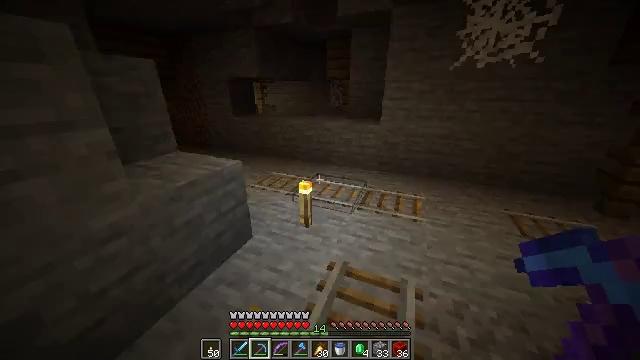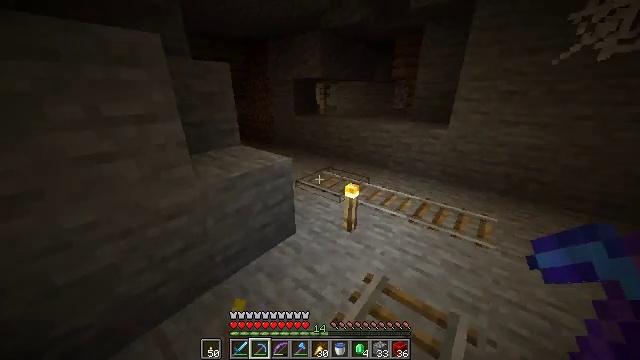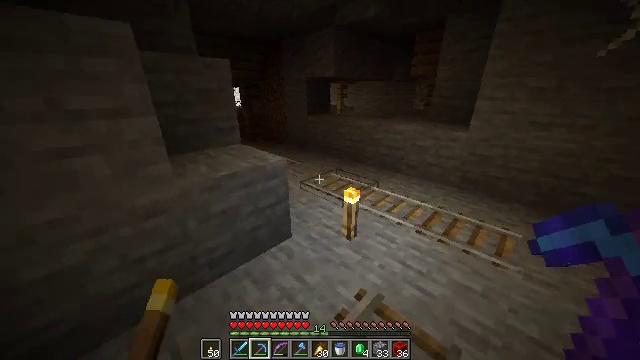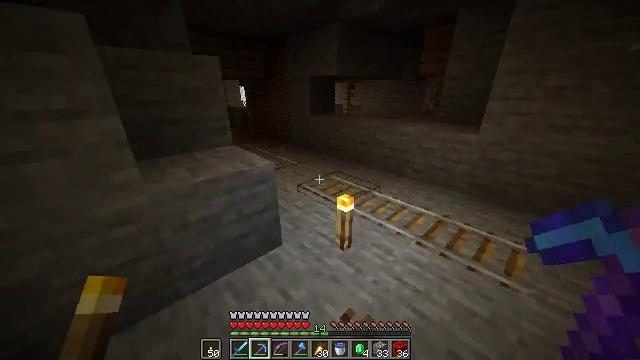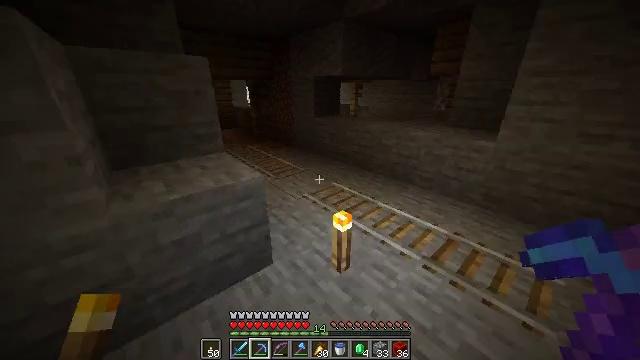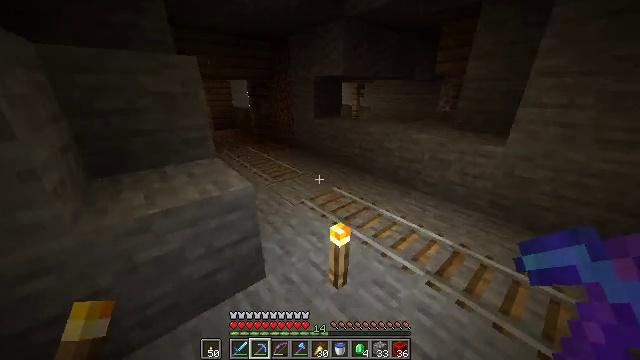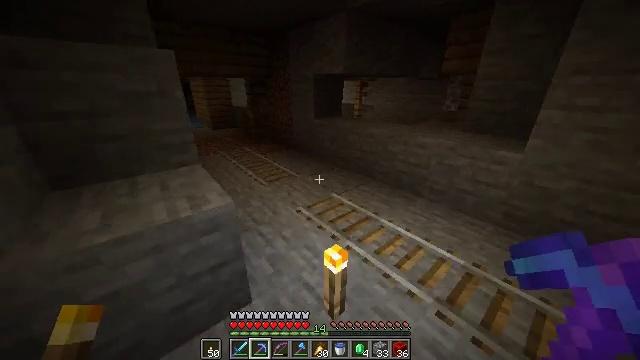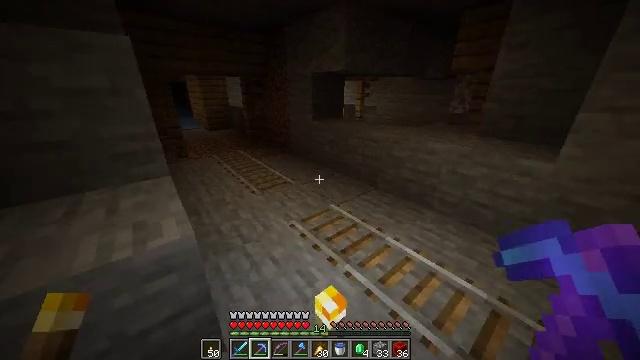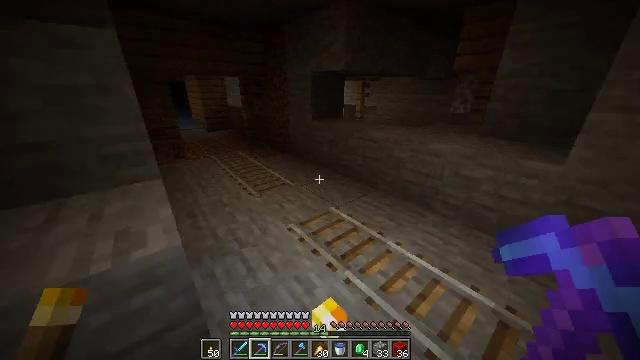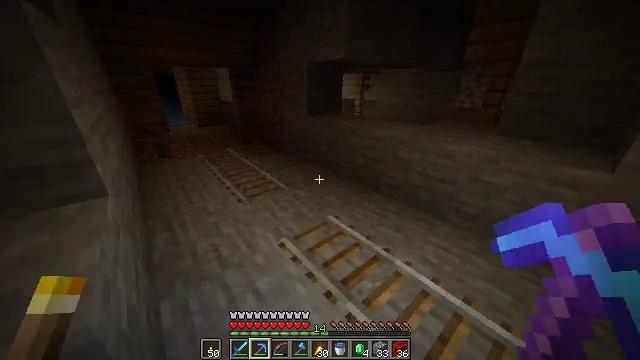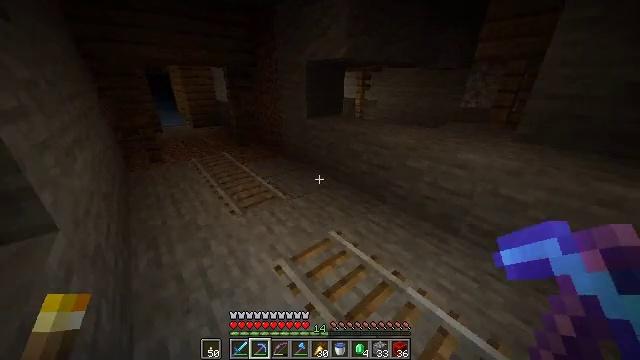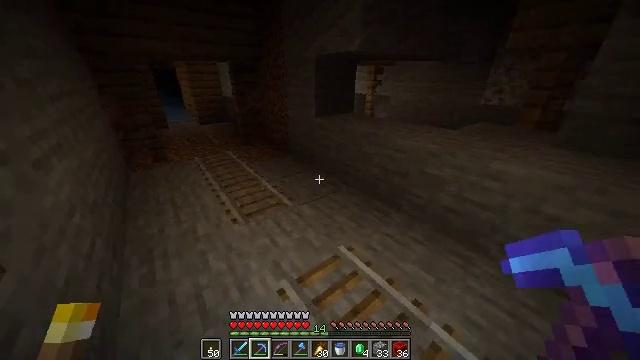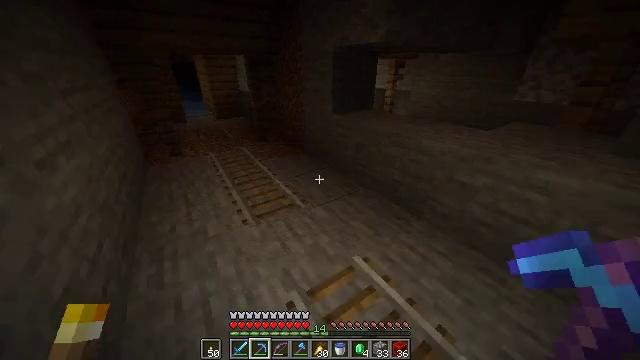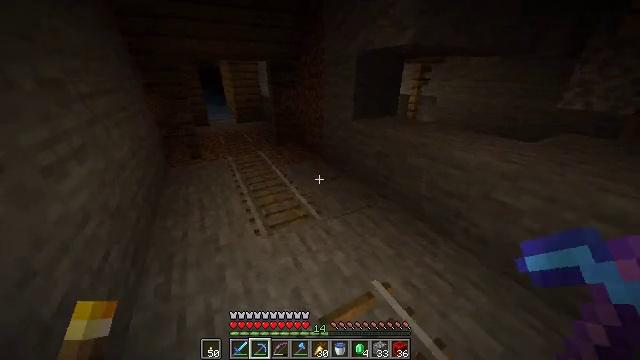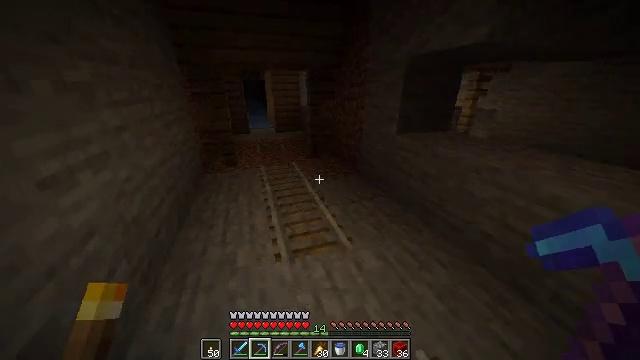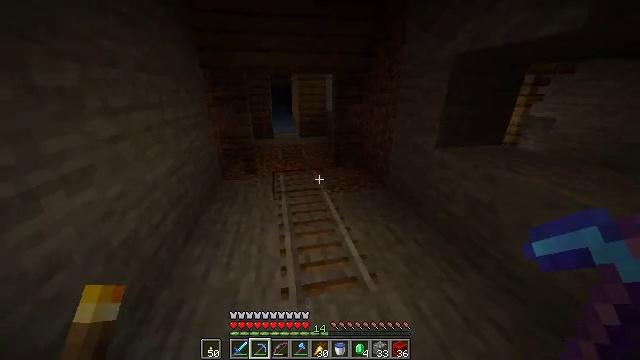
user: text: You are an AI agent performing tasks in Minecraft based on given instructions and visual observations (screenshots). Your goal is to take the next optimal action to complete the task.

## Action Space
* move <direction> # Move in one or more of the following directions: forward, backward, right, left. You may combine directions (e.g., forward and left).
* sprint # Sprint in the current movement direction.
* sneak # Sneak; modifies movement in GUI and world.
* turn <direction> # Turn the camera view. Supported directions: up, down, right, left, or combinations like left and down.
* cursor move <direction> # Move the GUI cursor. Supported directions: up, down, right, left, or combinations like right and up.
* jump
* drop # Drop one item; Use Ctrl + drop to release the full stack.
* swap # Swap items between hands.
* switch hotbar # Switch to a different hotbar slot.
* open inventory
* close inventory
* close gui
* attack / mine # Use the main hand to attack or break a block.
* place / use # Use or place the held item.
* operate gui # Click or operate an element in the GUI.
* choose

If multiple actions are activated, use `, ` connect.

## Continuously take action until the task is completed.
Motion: motion action
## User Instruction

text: Clear out the cobweb from the stronghold.
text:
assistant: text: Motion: move forward and move right, sprint, turn left
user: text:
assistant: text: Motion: move forward and move right, sprint, turn left
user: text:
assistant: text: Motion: move forward, sprint, turn left
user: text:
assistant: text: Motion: move forward, sprint, turn left
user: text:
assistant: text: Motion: move forward, sprint
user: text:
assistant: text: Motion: move forward, sprint
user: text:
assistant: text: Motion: move forward, sprint
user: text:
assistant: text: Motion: move forward, sprint
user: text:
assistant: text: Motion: move forward, sprint, turn down
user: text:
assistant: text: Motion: move forward, sprint
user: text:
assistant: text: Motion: move forward, sprint, turn left and down
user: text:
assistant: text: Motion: move forward, sprint, turn left and down
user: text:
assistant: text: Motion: move forward, sprint, turn left and up
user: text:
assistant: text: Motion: move forward, sprint, turn left and up
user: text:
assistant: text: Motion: move forward, sprint, turn left and up
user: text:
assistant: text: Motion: move forward, sprint
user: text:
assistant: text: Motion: move forward, sprint
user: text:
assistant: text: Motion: move forward, sprint
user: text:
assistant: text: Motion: move forward, sprint
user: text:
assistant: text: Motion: move forward, sprint
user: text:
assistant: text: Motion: move forward, sprint
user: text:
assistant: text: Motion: move forward, sprint
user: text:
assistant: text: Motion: move forward, sprint, turn left and up
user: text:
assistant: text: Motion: move forward, sprint, turn left and up
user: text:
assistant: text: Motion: move forward, sprint
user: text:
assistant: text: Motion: move forward, sprint
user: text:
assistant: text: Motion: move forward, sprint
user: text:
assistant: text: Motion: move forward, sprint
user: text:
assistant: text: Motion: move forward, sprint
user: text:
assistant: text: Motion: move forward, sprint